Chest X-ray:
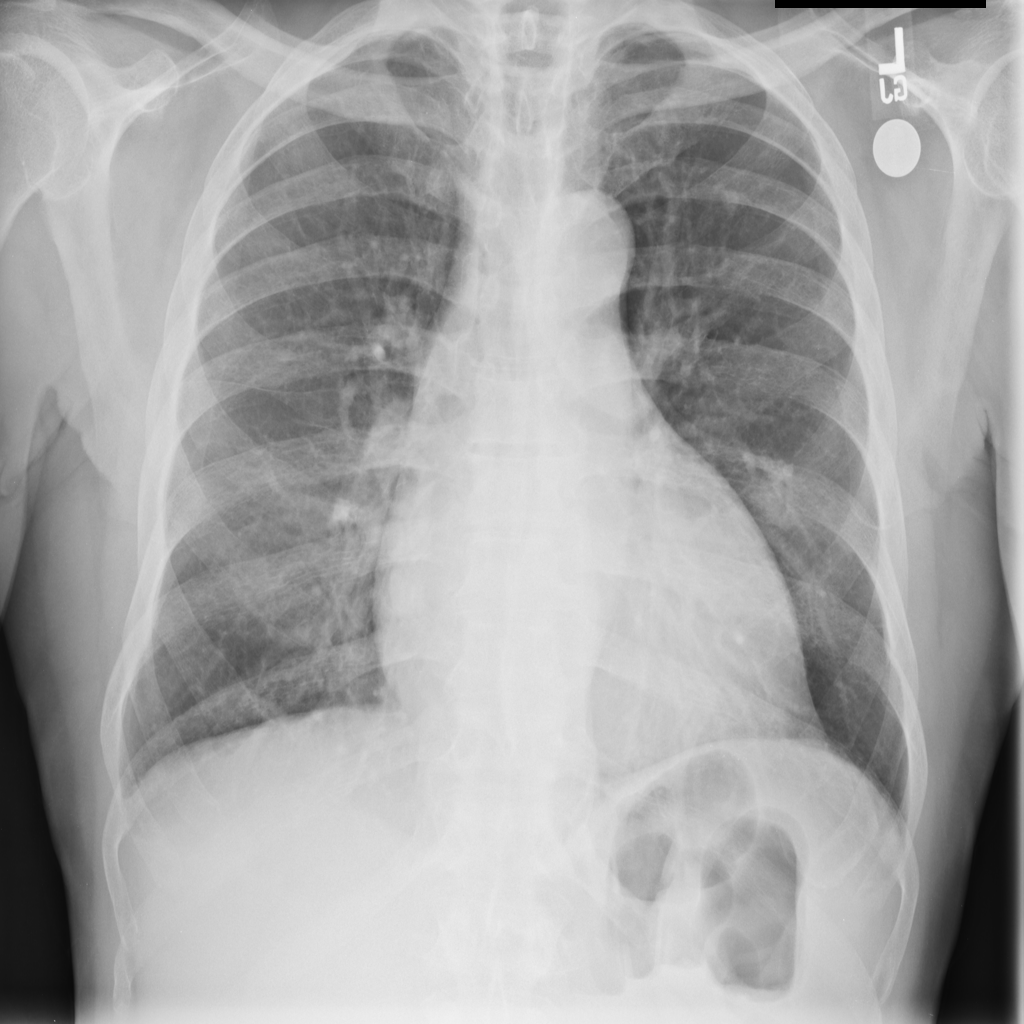
Findings: Cardiomegaly, Consolidation
No abnormal finding: no